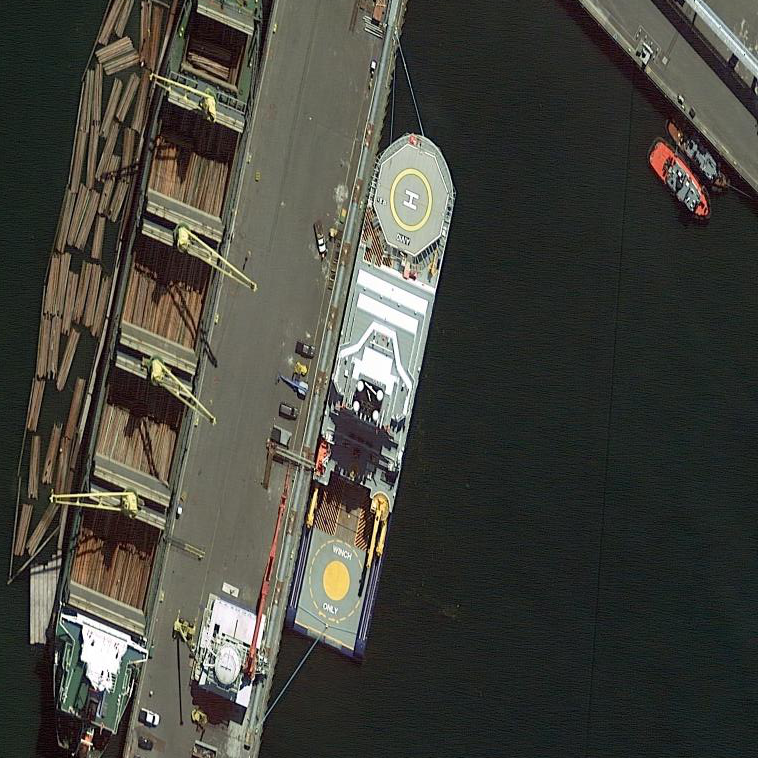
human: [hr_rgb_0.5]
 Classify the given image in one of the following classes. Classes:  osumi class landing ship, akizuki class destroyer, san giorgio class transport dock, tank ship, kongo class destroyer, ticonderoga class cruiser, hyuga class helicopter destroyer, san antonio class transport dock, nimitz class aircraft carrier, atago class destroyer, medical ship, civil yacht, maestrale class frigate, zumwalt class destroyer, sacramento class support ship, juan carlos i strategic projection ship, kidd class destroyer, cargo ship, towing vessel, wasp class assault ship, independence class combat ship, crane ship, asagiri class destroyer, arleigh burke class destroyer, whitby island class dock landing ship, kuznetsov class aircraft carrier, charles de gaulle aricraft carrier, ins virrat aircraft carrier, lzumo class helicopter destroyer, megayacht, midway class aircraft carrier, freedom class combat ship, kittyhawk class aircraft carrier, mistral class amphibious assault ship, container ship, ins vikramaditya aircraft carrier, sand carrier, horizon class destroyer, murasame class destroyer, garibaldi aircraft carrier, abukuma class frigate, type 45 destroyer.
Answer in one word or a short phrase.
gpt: Cargo ship